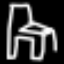
Label: chair